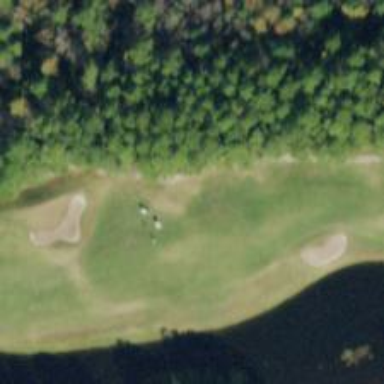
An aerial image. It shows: Golf cartpath that is also road path.